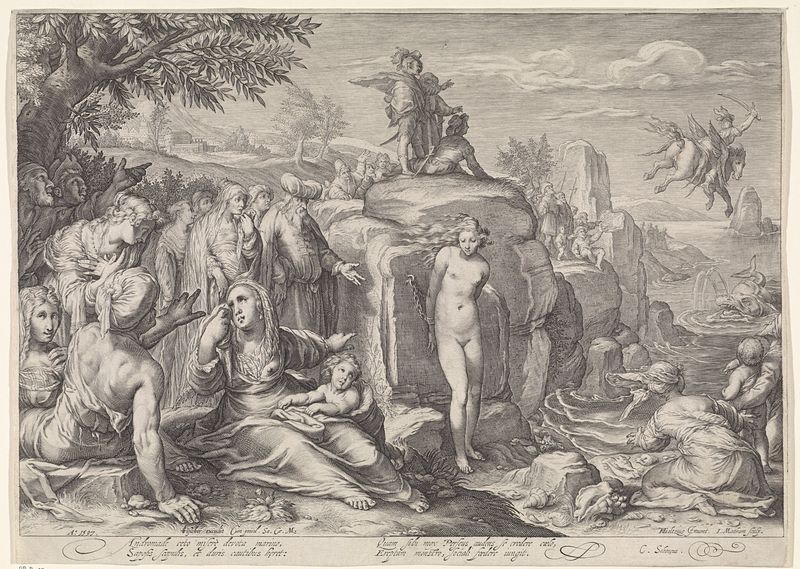
Titel: Andromeda aan de rots geketend
Künstler: Jacob Matham
Standort: Amsterdam
Institution: Rijksmuseum
Schlagwörter: baum, berg, felsen, himmel, nackt, wasser, wolken, frau, zeichnung, bart, gericht, kind, pferd, reiter, schrift, fels, kette, orient, radierung, schwert, ketten, gefangene, nackte frau, wal, hermes, turban, pegasus, manschen, ölbaum, richterspruch